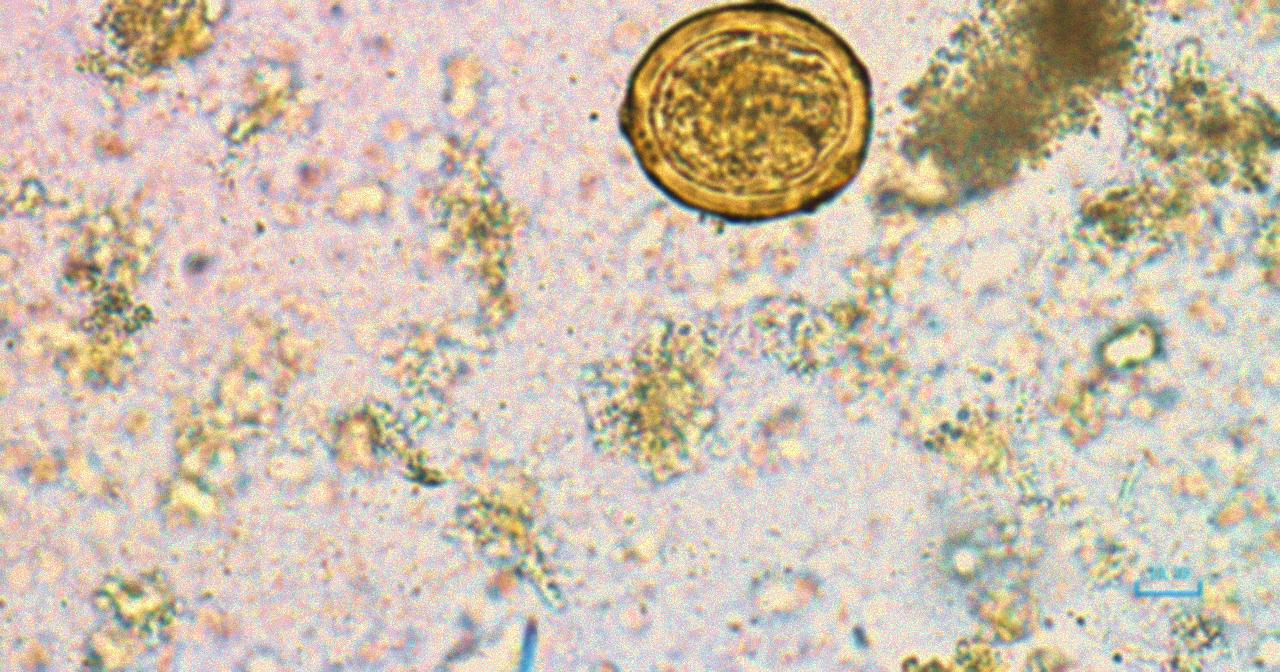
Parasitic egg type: Ascaris lumbricoides